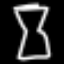
Label: hourglass